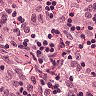
Metastatic tissue present: no